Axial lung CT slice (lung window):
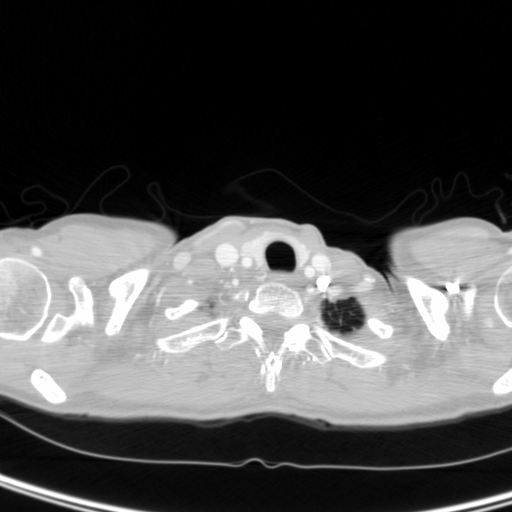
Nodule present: no